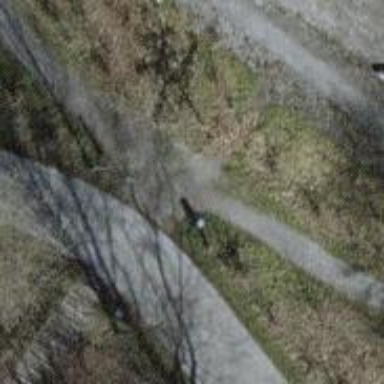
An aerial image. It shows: Path with fine gravel surface.